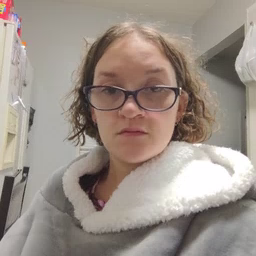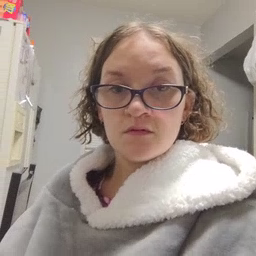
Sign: doll